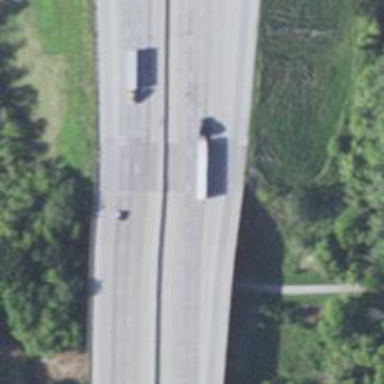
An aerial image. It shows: Bridge over motorway.